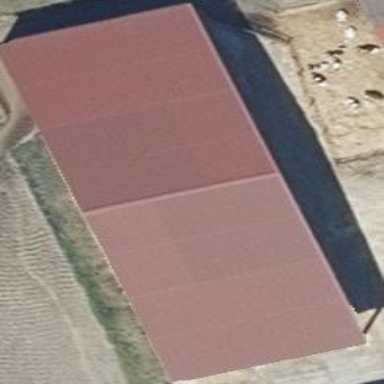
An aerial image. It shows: Flat-roofed farm auxiliary building.